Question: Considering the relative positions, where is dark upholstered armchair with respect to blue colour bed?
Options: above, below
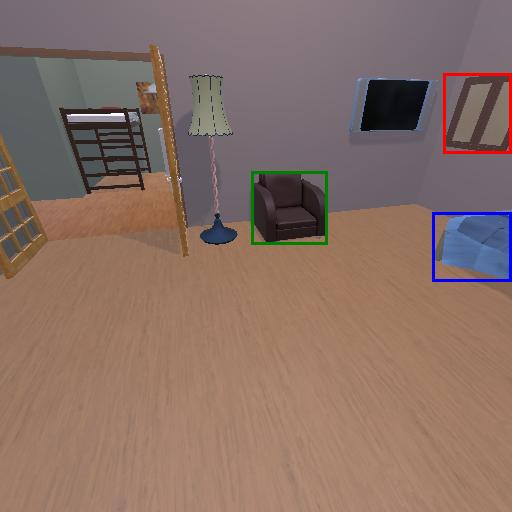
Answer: above